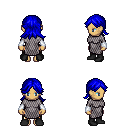
a pixel art fantasy rpg character, female body template, human, tanned skin, chain mail, gold greaves, blue loose hair, white cloth bracers, black shoes, four views (front, back, left, right), 2x2 character sprite sheet, small pixel art, hard edges, no anti-aliasing